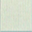
Piece: xx